Interaction volume radius: 10 \u00c5
Interaction volume height: 15 \u00c5
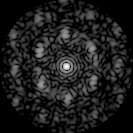
Disorder parameter: 0.6949